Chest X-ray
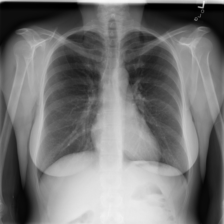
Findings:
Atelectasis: negative
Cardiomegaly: negative
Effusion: negative
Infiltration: negative
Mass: negative
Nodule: negative
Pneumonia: negative
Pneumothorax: negative
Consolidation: negative
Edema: negative
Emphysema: negative
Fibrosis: negative
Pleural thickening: negative
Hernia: negative